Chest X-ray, AP view. Patient: 33 years old, sex M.
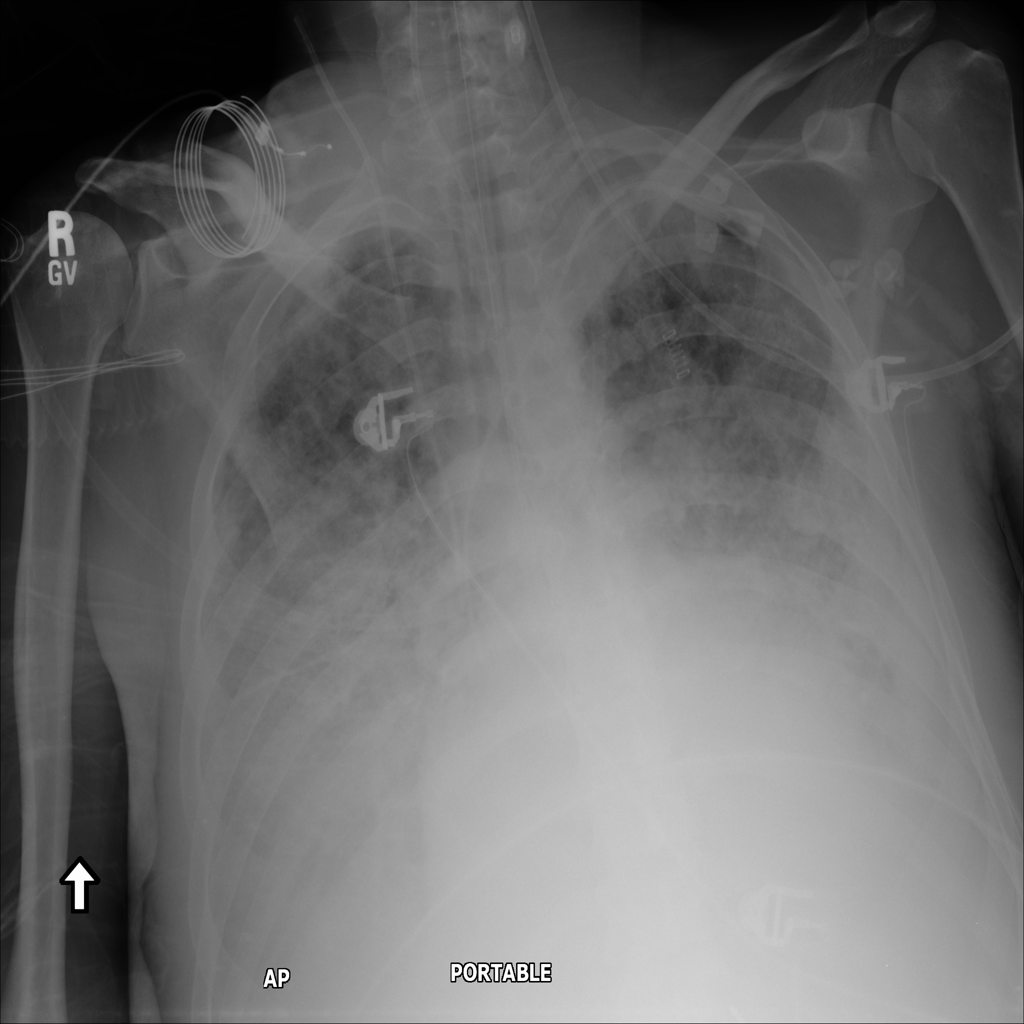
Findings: No Finding